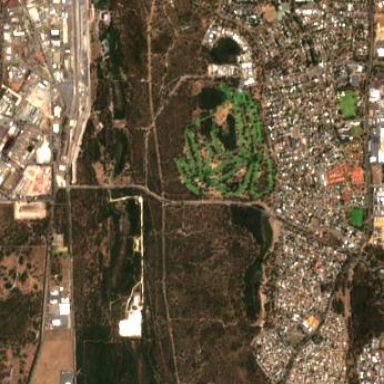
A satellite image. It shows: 18-hole golf course providing leisure land for golf enthusiasts.